Question: > I have the following table.

I need to select SemesterID,AcadamiYear,AcademicSemester of the record with highest Academic year and Academic semester of the year 2015
Expected output is
> 2013 1 2
I tried the following query but it returns both of the records
'''
select MAX(AcadamiYear) as Year,
MAX(AcadamicSemester) as Semester
,SemesterID
from
tblSemesterRegistration
where [IntakeYear]='2015'
Group by SemesterID
'''
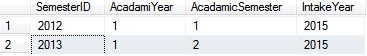
Answer: Since you are searching for a single record you might use TOP 1, ordered by your intend
'''
select TOP 1 *
from
tblSemesterRegistration
where [IntakeYear]='2015'
Order by AcadamiYear DESC, AcadamicSemester DESC
'''